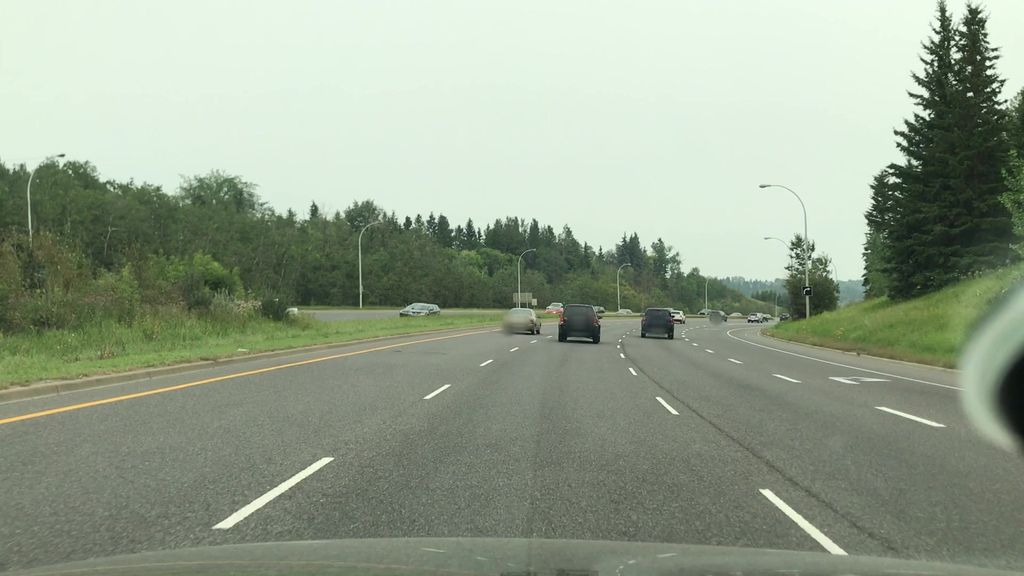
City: edmonton